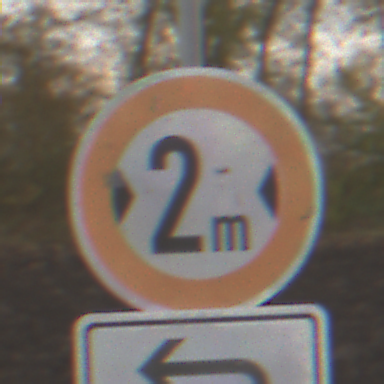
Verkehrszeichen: TatsaechlicheBreite2
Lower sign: RichtungsangabeDurchPfeile2
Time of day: MorningAfternoon
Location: Outdoor (Nature)
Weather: Overcast
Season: NotSpecified
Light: Natural